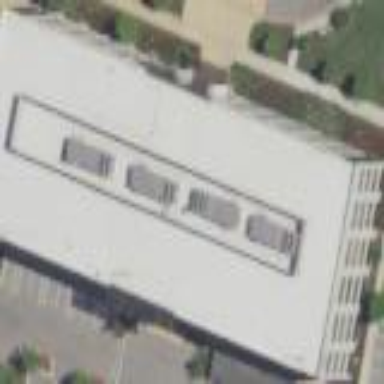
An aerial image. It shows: Office building.